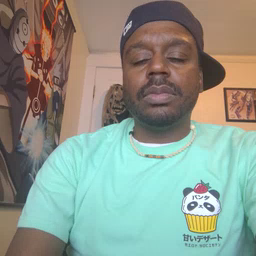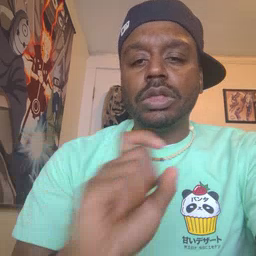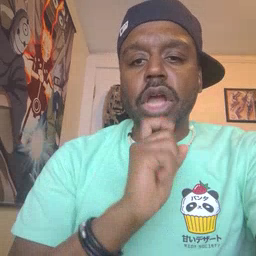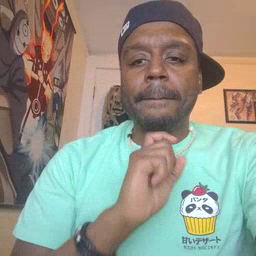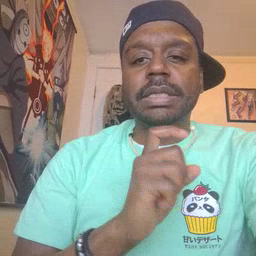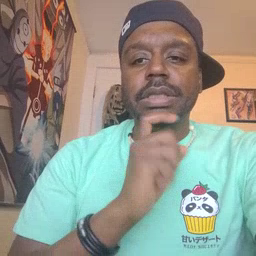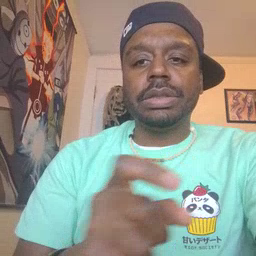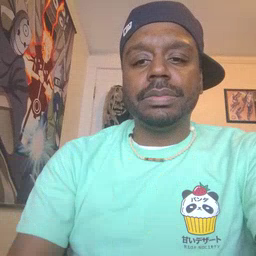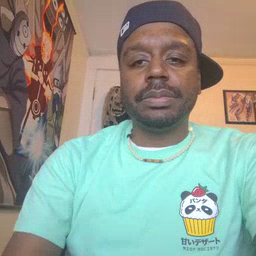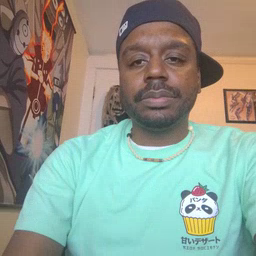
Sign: garbage